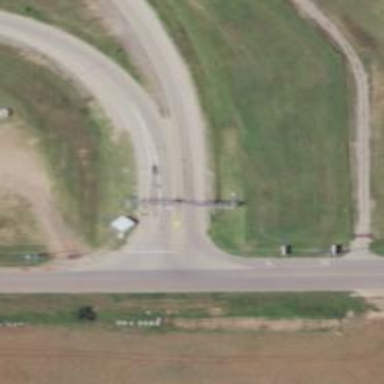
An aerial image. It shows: Toll gantry on the road.